Question: I came back from MIX 11, installed the new MVC Tools update, and now my Visual Studio 2010 New Project dialog looks like this. This is a serious problem that I have been unable to resolve after a full remove & reinstall of VS 2010 Ultimate. System restores have been unable to resolve this issue either.
I've also tried running devenv /installvstemplates, nothing seems to work.
Also, when opening an existing project, the Add Library Package Reference command causes error "TYPE_E_CANTLOADLIBRARY".
This is a SERIOUS PROBLEM, please help!

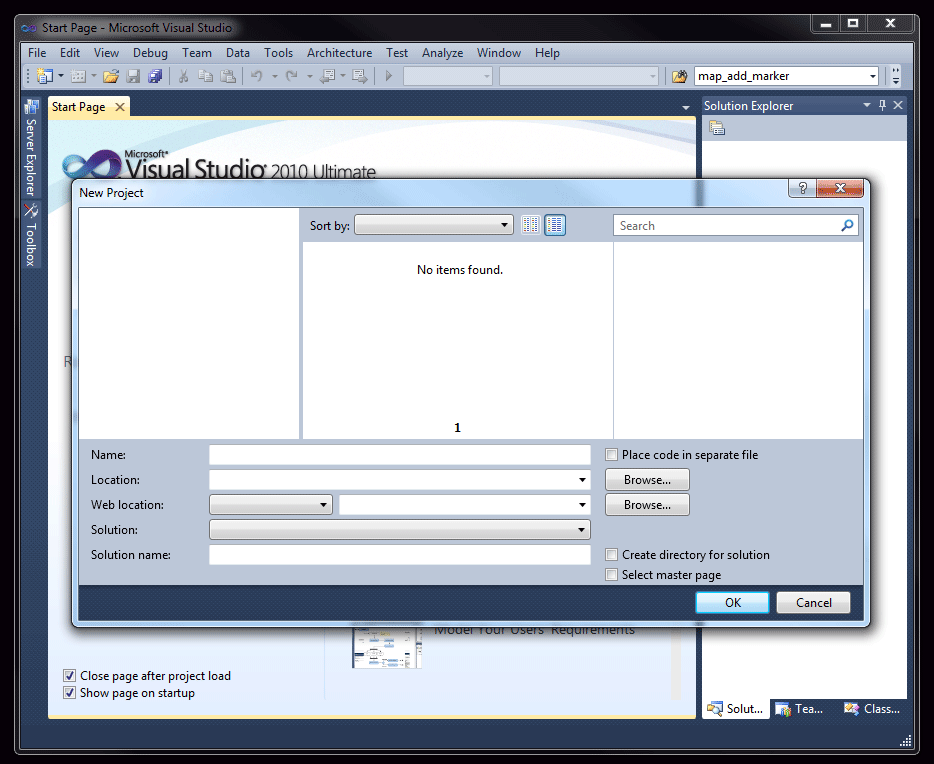
Answer: In your %temp% folder, there should be a file called MVCVS2010Templates.log, or something similar.
It contains the result of running devenv /setup and will show whether VS decided to remove packages or encountered problems when registering project/item templates. We create this file during our install.
If a re-install of VS still has this problem, then there's probably a bigger problem with the machine.
You could try running devenv /resetskippkgs and see if that makes things better. It almost looks like VS disabled everything
Jacques